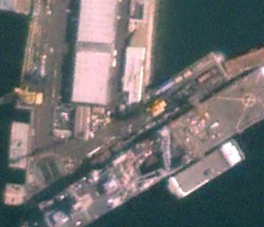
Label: combat